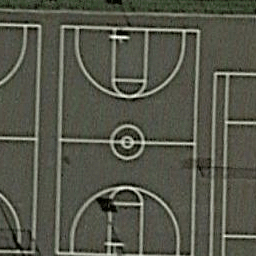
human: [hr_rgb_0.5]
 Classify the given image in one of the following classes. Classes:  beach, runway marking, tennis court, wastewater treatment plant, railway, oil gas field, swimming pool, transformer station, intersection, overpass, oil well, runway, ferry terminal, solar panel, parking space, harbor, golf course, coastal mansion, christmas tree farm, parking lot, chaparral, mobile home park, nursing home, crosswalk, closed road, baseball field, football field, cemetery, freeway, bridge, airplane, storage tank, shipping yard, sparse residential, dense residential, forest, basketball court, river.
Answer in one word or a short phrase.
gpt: basketball court